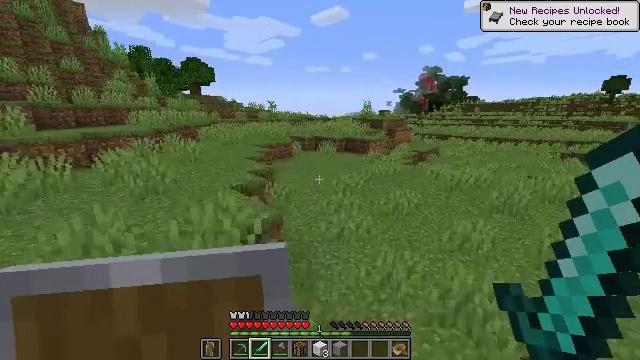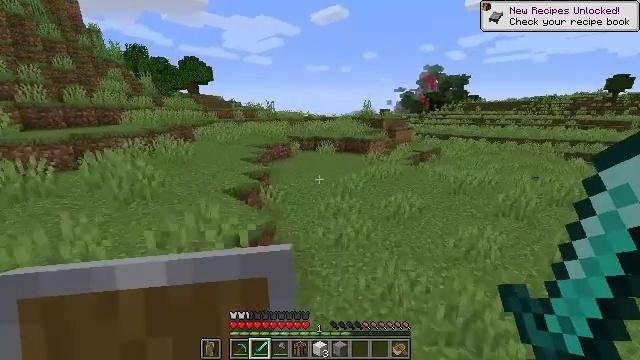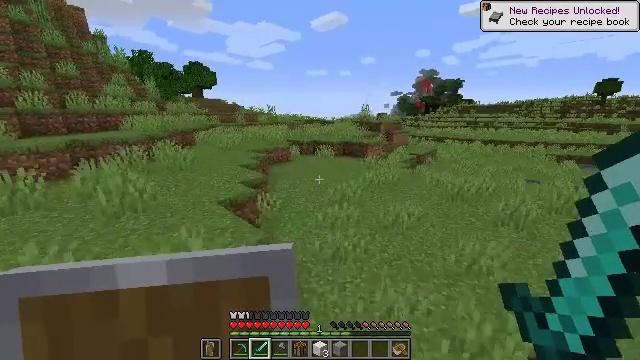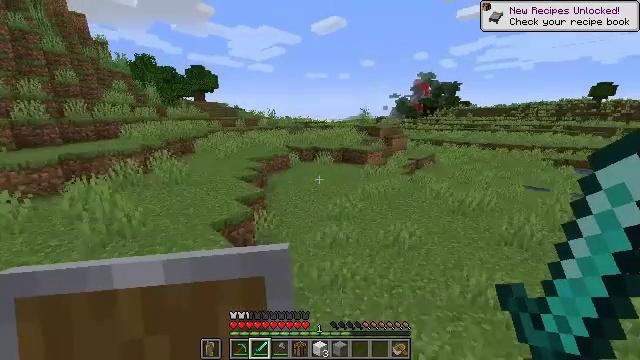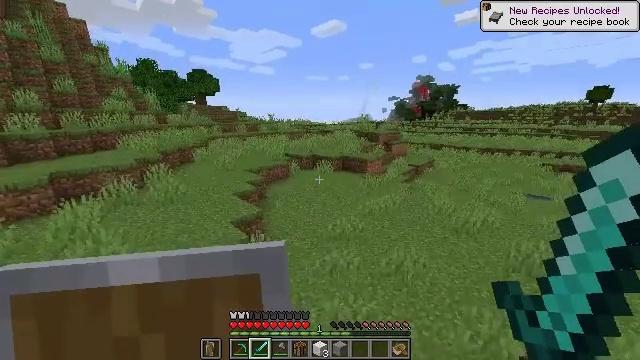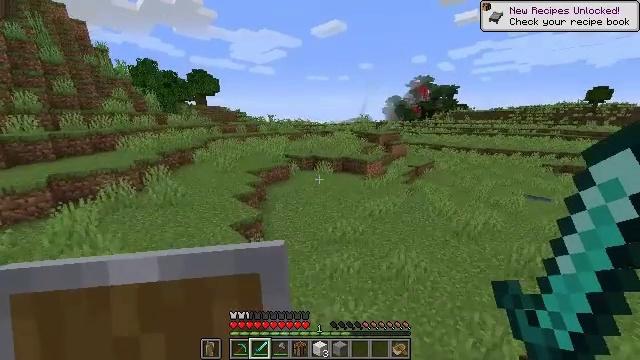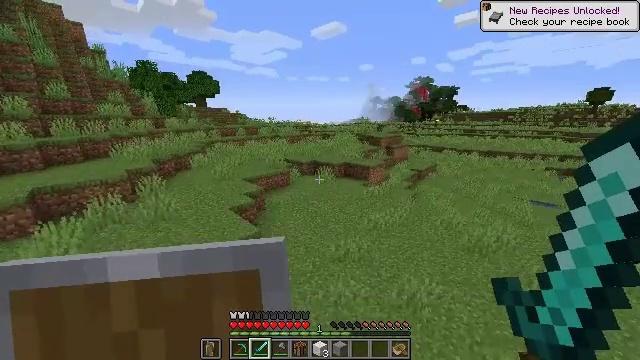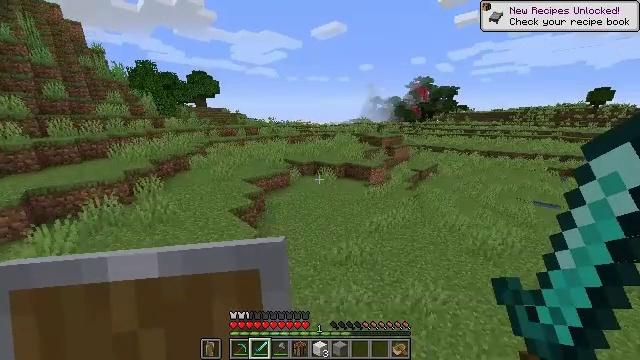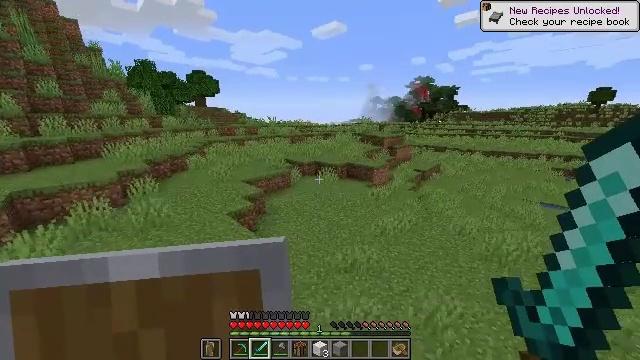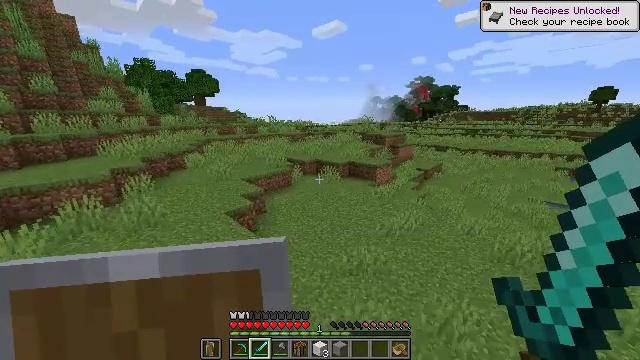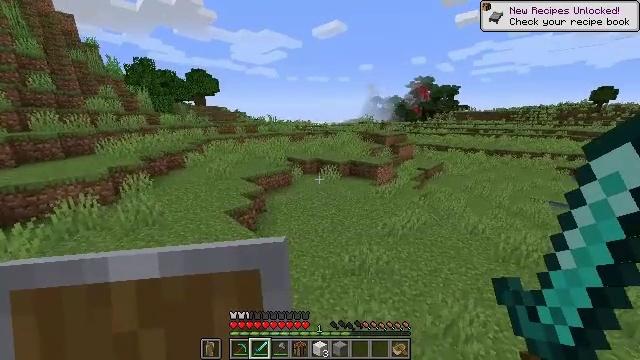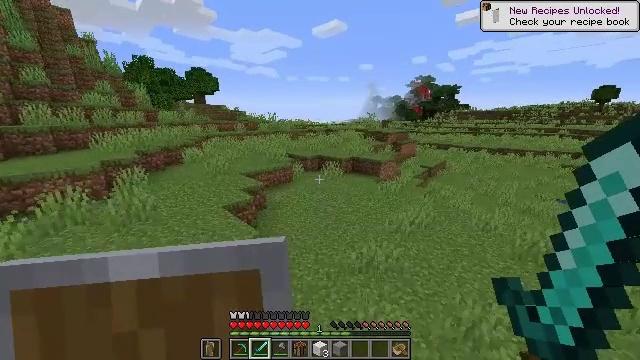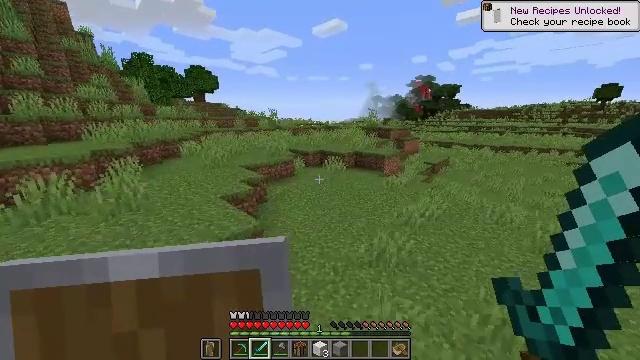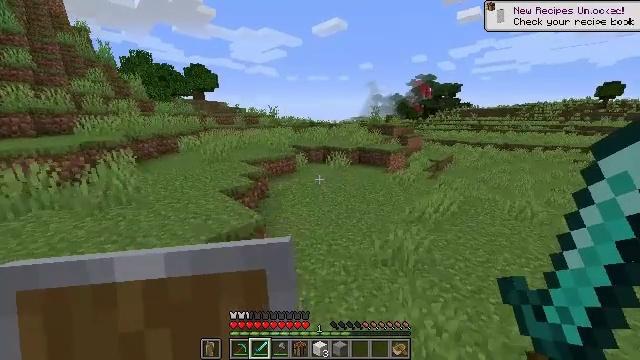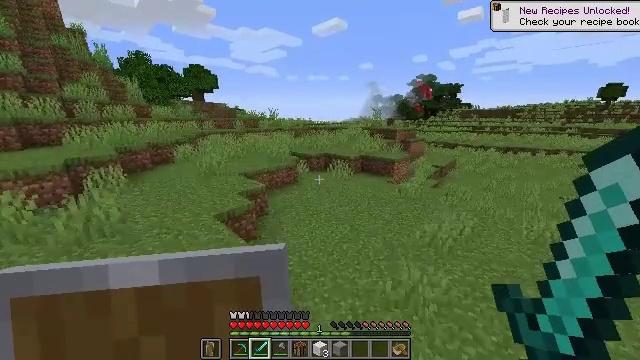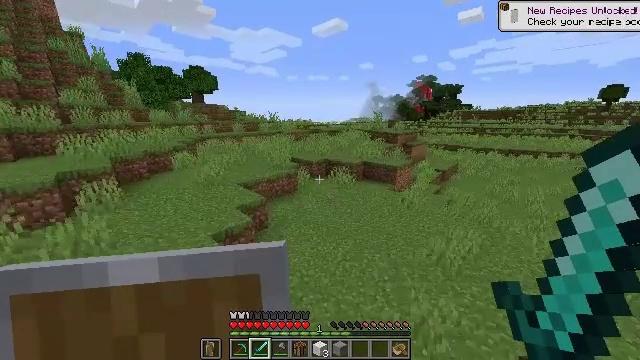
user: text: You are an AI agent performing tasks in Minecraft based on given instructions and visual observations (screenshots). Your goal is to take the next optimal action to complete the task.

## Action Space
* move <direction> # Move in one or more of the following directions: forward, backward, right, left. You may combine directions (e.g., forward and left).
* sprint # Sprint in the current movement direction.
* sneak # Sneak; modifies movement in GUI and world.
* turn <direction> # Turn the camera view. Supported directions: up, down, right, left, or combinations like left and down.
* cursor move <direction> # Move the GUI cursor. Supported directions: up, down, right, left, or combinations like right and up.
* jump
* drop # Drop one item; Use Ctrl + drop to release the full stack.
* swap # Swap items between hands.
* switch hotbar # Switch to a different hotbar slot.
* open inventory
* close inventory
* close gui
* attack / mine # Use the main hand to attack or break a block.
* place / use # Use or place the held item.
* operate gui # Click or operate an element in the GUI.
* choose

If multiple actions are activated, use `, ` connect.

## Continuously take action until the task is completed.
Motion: motion action
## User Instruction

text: Hunt a cow.
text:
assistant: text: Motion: move forward, jump
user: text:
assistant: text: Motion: move forward, jump
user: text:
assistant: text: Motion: move forward and move left, jump
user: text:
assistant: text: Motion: move forward and move left, jump
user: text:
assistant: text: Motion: move forward and move left, jump
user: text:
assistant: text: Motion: move forward and move left, jump
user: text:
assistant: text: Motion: move forward and move left, jump
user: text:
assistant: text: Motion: move forward and move left, jump
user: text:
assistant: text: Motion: move forward and move left, jump
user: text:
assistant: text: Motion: move forward and move left, jump
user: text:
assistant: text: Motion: move forward and move left, jump
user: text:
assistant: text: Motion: move forward and move left, jump
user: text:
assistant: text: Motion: move forward, jump
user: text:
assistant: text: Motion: move forward, jump
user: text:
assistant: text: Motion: move forward, jump
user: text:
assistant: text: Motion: move forward and move right, jump
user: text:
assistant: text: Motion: move forward and move right, jump
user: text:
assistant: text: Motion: move forward and move right, jump
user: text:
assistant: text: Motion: move forward and move right, jump
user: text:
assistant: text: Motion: move forward and move right, turn left, jump
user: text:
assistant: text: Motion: move forward and move right, turn left and down, jump
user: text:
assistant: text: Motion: move forward and move right, jump
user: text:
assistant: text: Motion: move forward and move right, jump
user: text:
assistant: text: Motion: move forward and move right, jump
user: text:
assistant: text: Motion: move forward and move right, jump
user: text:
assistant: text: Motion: move forward and move right, jump
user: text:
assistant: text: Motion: move forward and move right, jump
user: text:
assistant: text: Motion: move forward and move right, jump
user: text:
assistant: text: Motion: move forward and move right, jump
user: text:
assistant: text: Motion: move forward, jump